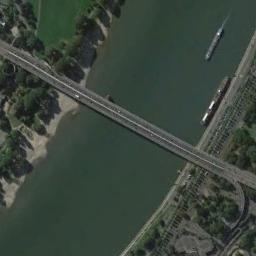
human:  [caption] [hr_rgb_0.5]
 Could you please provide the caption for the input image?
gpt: A bridge connects the land on both sides of the turquoise water  There are many buildings and large green spaces on the land  There are two ships in the river .

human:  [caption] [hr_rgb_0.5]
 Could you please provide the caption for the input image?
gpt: A bridge built on a dark green river and two boats on the river .

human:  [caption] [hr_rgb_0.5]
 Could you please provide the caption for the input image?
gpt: Both sides of the river are dense forests .

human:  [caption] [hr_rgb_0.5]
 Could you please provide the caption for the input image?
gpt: There is a bridge with two boats over the river next to some trees .

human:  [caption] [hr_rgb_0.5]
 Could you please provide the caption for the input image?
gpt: Many trees are around the bridge .